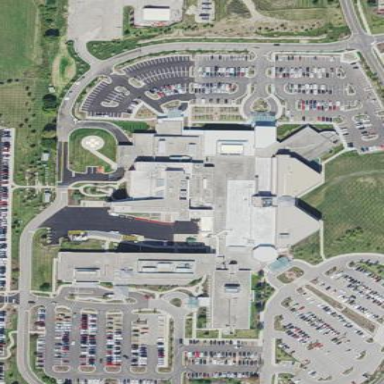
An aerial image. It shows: Hospital providing healthcare services.